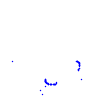
Particle: proton